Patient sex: M
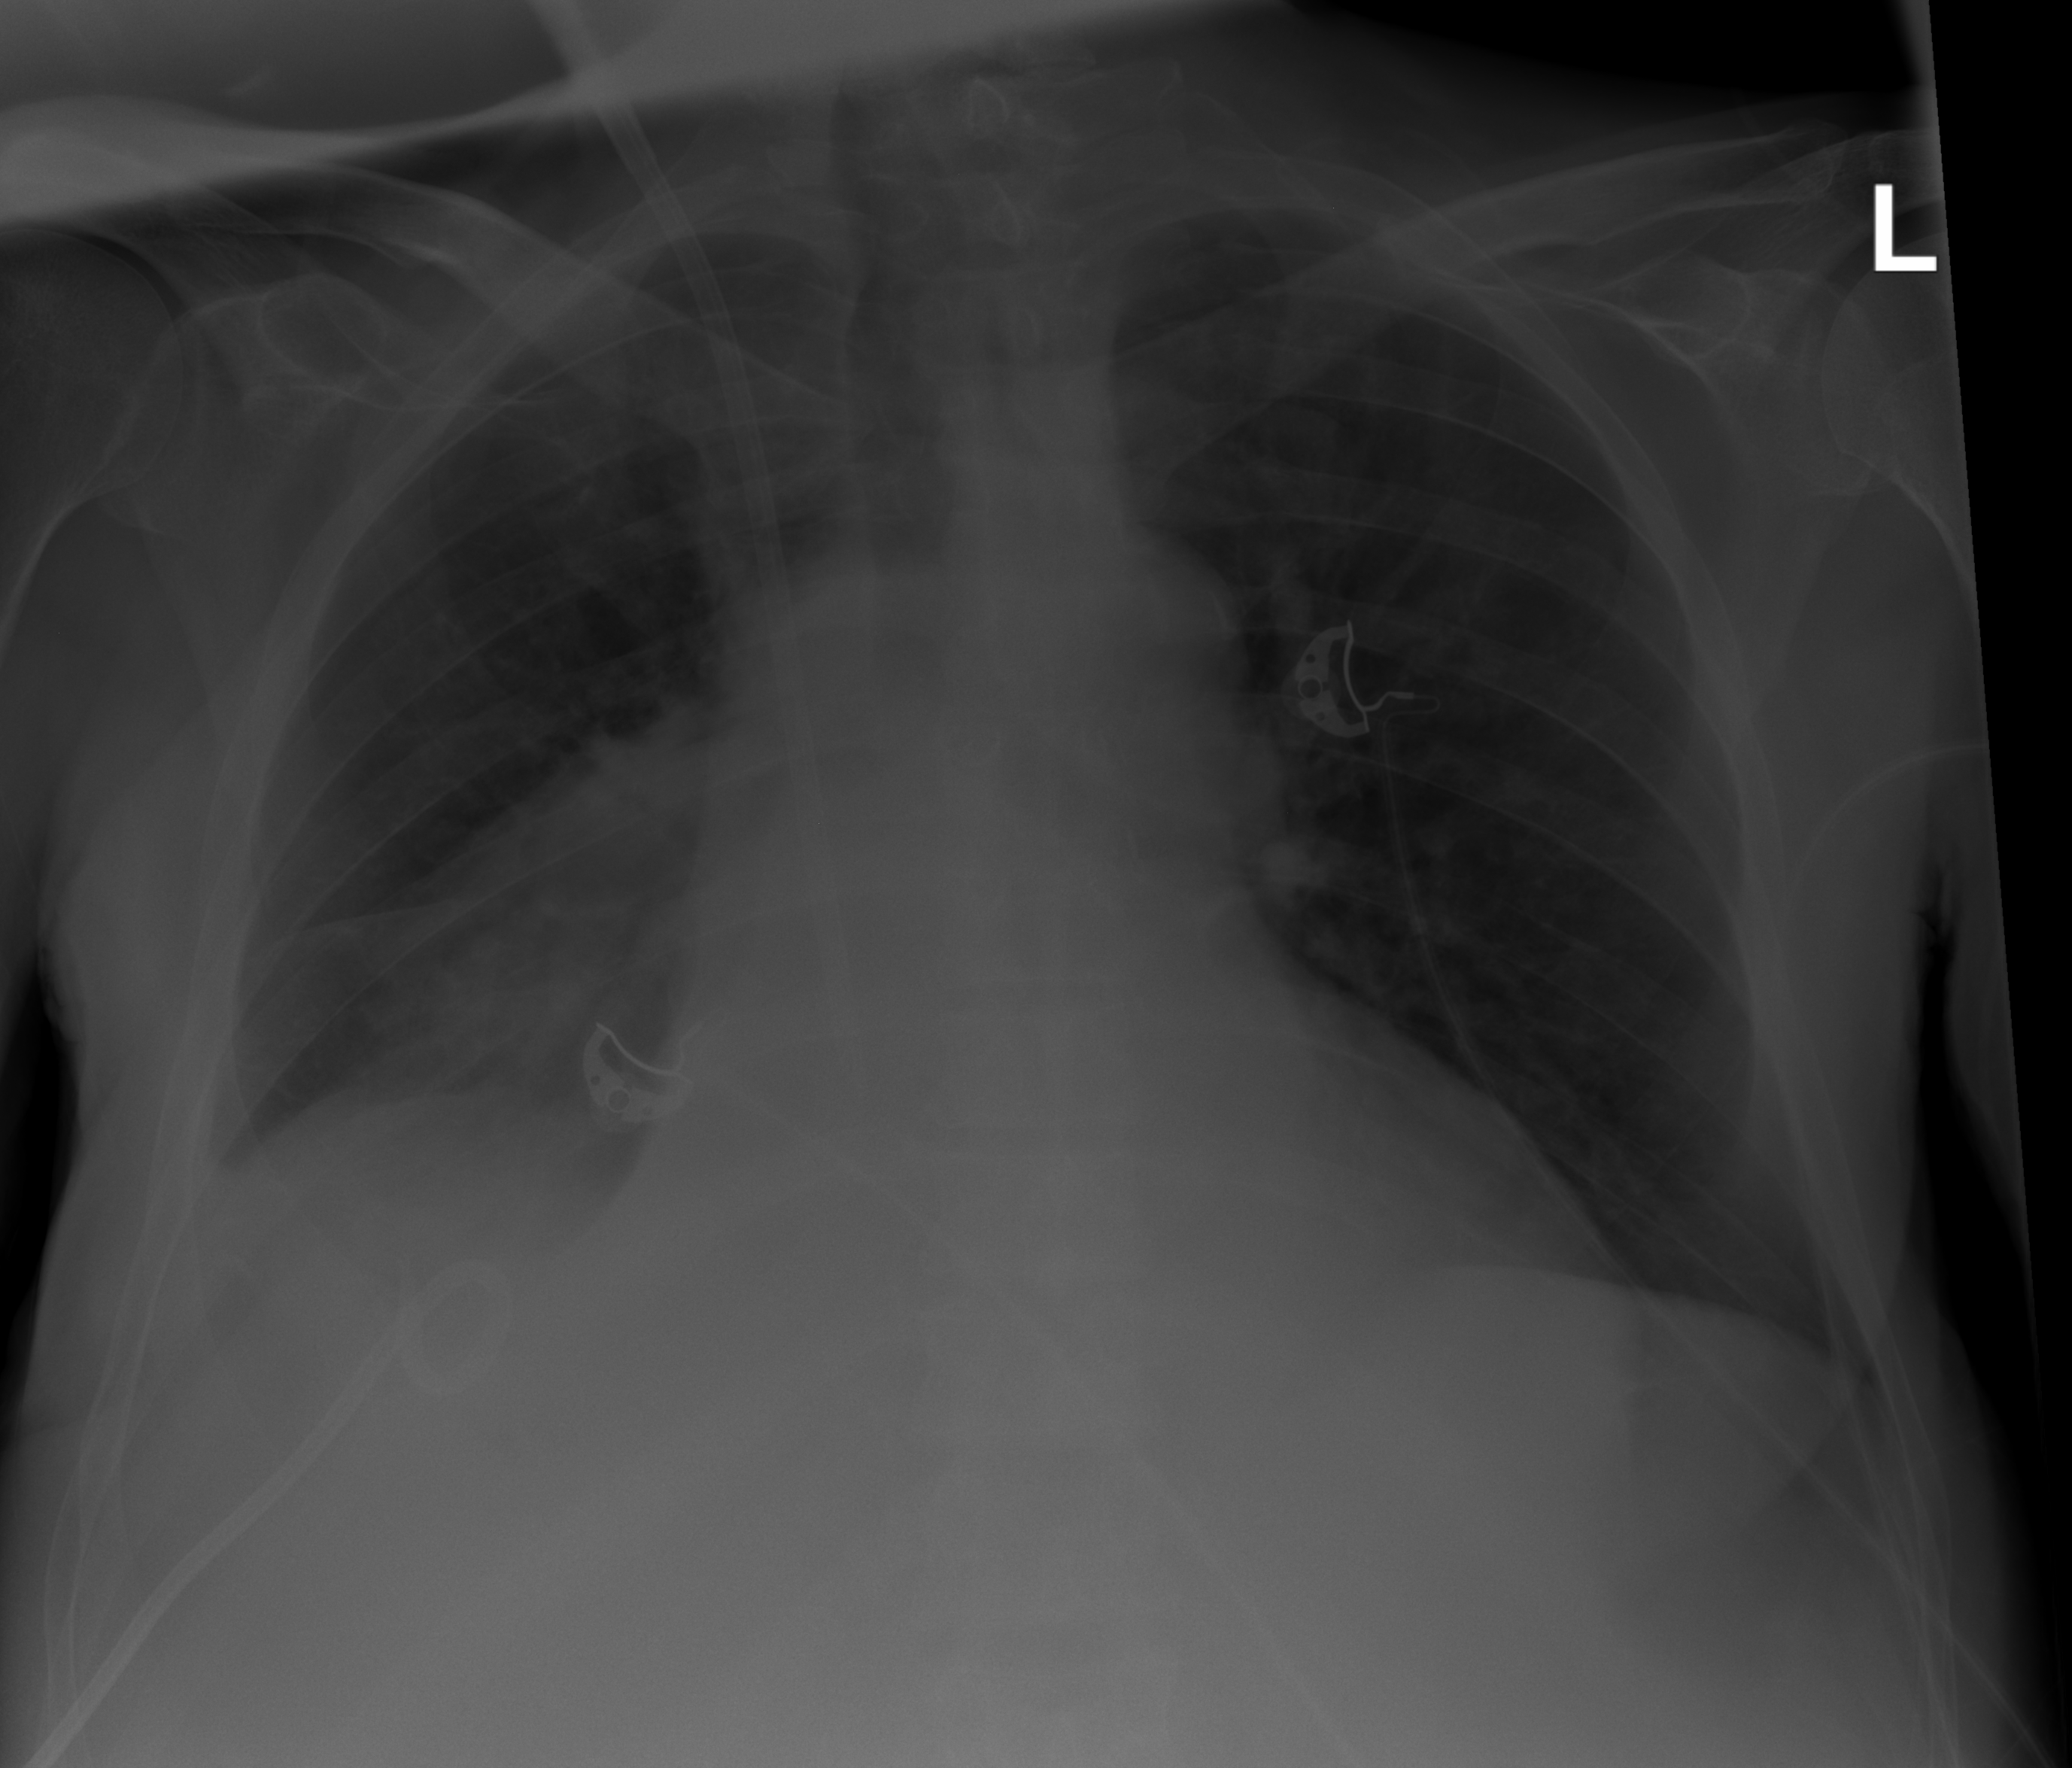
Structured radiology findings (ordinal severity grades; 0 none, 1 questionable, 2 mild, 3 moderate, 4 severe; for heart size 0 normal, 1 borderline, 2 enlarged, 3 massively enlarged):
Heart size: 2
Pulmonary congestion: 0
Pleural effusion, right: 2
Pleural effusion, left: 0
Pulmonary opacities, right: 2
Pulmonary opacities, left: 0
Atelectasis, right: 2
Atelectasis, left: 0